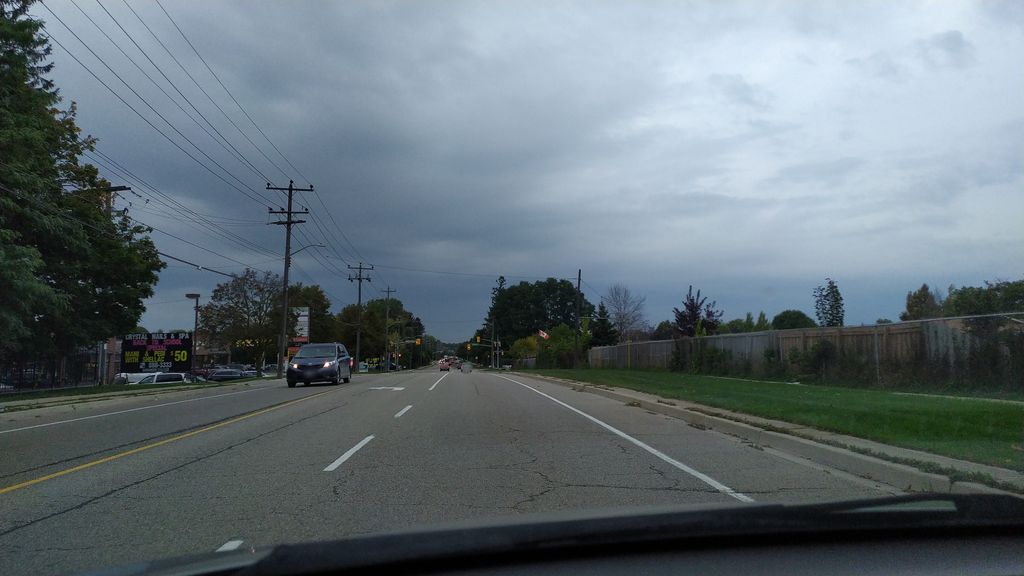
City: kitchener-waterloo